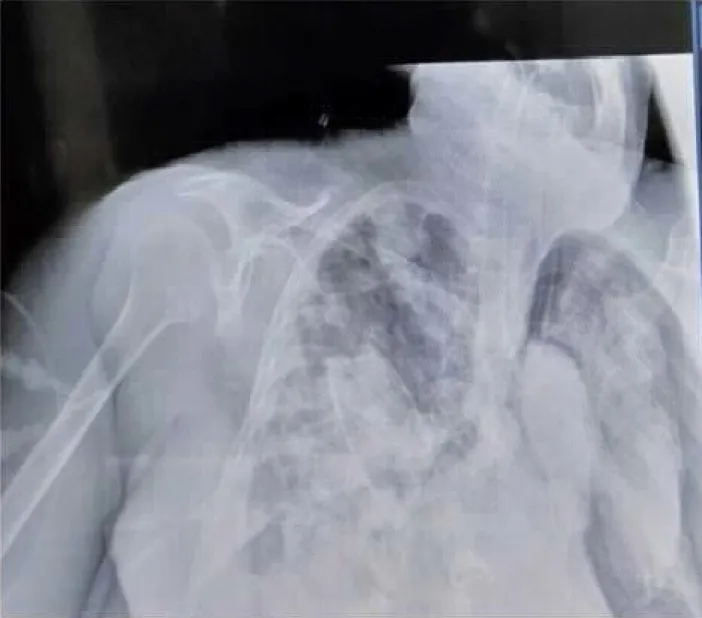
CASE 9: left pneumothorax in chest X-ray.
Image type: radiology (x_ray)